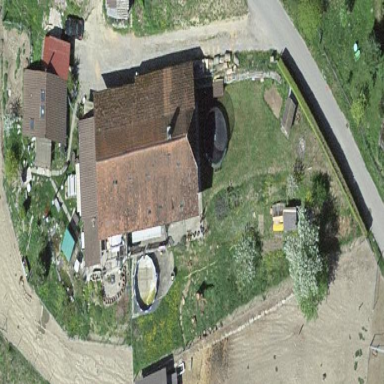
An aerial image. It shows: Farmyard area.